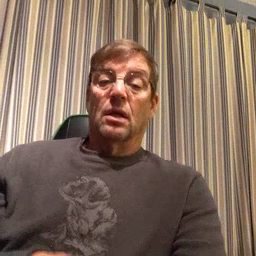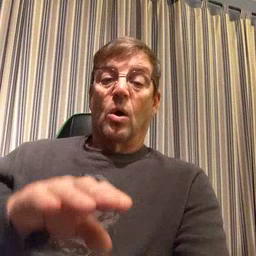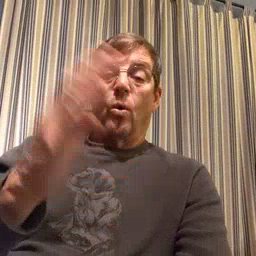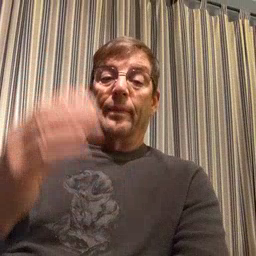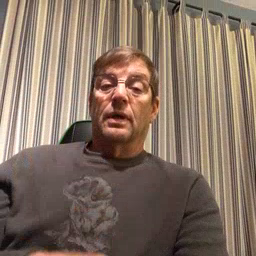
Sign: open